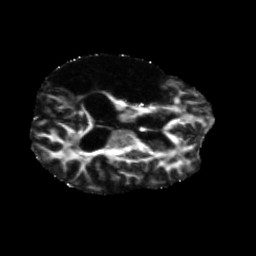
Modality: FA
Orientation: axial
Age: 51
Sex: male
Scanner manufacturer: siemens
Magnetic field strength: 3 T
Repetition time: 5.47 s
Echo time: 0.0854 s